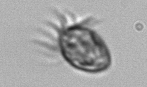
Label: Ciliophora